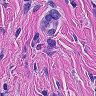
Metastatic tissue present: yes